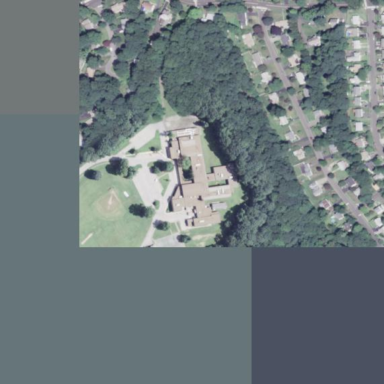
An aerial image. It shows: School.